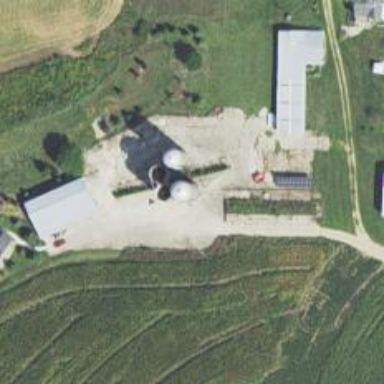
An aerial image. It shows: Silo.